Question: I had Widget as you see in this picture below and I want to set my qml file to widget container which is shown in the above picture.

'''
#ifndef MAINWINDOW_H
#define MAINWINDOW_H
#include <QMainWindow>
#include <QQuickView>
#include <QWidget>
#include <QVBoxLayout>
QT_BEGIN_NAMESPACE
namespace Ui
{
class MainWindow;
}
QT_END_NAMESPACE
class MainWindow: public QMainWindow
{
Q_OBJECT
public:
MainWindow(QWidget *parent = nullptr);
~MainWindow();
private:
Ui::MainWindow *ui;
QQuickView *view;
QWidget *qmlWidgt;
};
#endif // MAINWINDOW_H
'''
'''
#include "mainwindow.h"
#include "ui_mainwindow.h"
MainWindow::MainWindow(QWidget *parent):
QMainWindow(parent),
ui(new Ui::MainWindow)
{
ui->setupUi(this);
view = new QQuickView(QUrl(QLatin1String("qrc:/wave.qml")));
qmlWidgt = QWidget::createWindowContainer(view);
// setCentralWidget(qmlWidgt)
}
MainWindow::~MainWindow()
{
delete ui;
}
'''
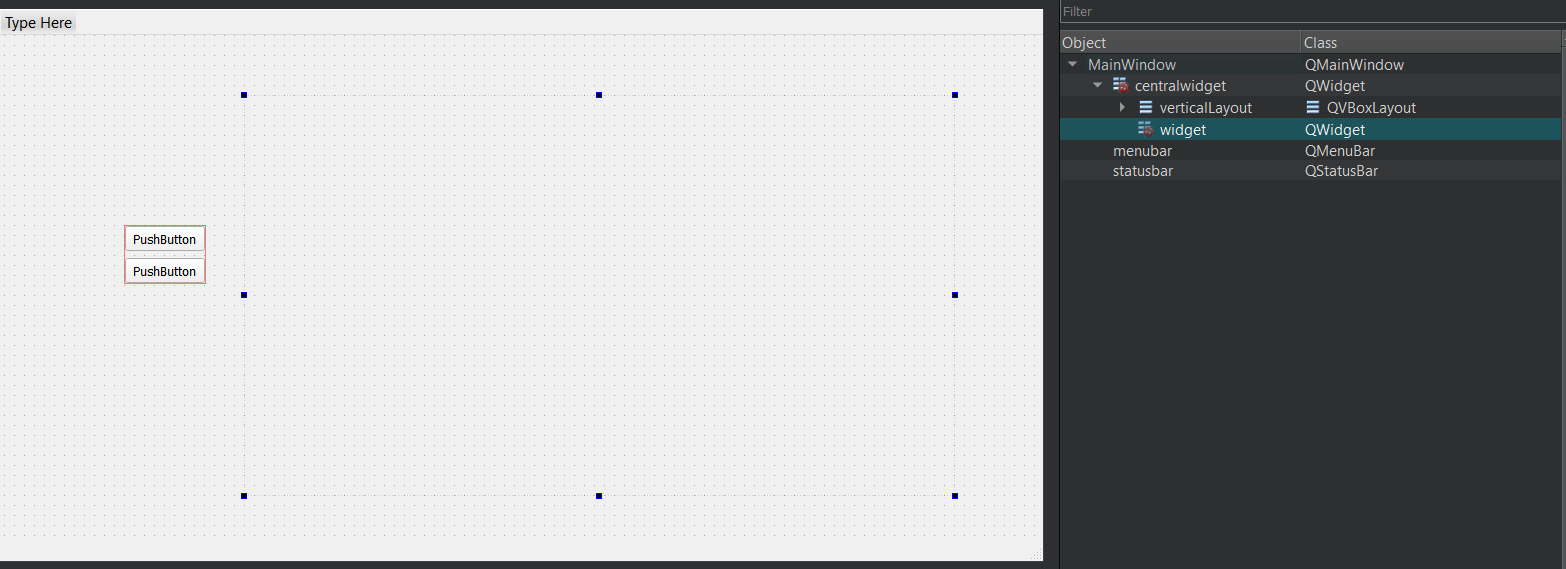
Answer: As I understand from your question I also create your UI like this:
<URL>
then I create qml UI for example Red rectangle like this:
'''
import QtQuick 2.0
Item {
anchors.fill: parent
Rectangle
{
id:tmpRect
anchors.fill: parent
color: "red"
}
}
'''
'''
#ifndef MAINWINDOW_H
#define MAINWINDOW_H
#include <QMainWindow>
#include <QQuickView>
QT_BEGIN_NAMESPACE
namespace Ui
{
class MainWindow;
}
QT_END_NAMESPACE
class MainWindow: public QMainWindow
{
Q_OBJECT
public:
MainWindow(QWidget *parent = nullptr);
~MainWindow();
private:
Ui::MainWindow *ui;
QQuickView *view;
QWidget *qmlWidgt;
};
#endif // MAINWINDOW_H
'''
:
'''
#include "mainwindow.h"
#include "ui_mainwindow.h"
MainWindow::MainWindow(QWidget *parent):
QMainWindow(parent),
ui(new Ui::MainWindow)
{
ui->setupUi(this);
view = new QQuickView(QUrl(QLatin1String("qrc:/main.qml")));
qmlWidgt = QWidget::createWindowContainer(view, this);
ui->widget->layout()->addWidget(qmlWidgt);
}
MainWindow::~MainWindow()
{
delete ui;
}
'''
:
<URL>